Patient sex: M
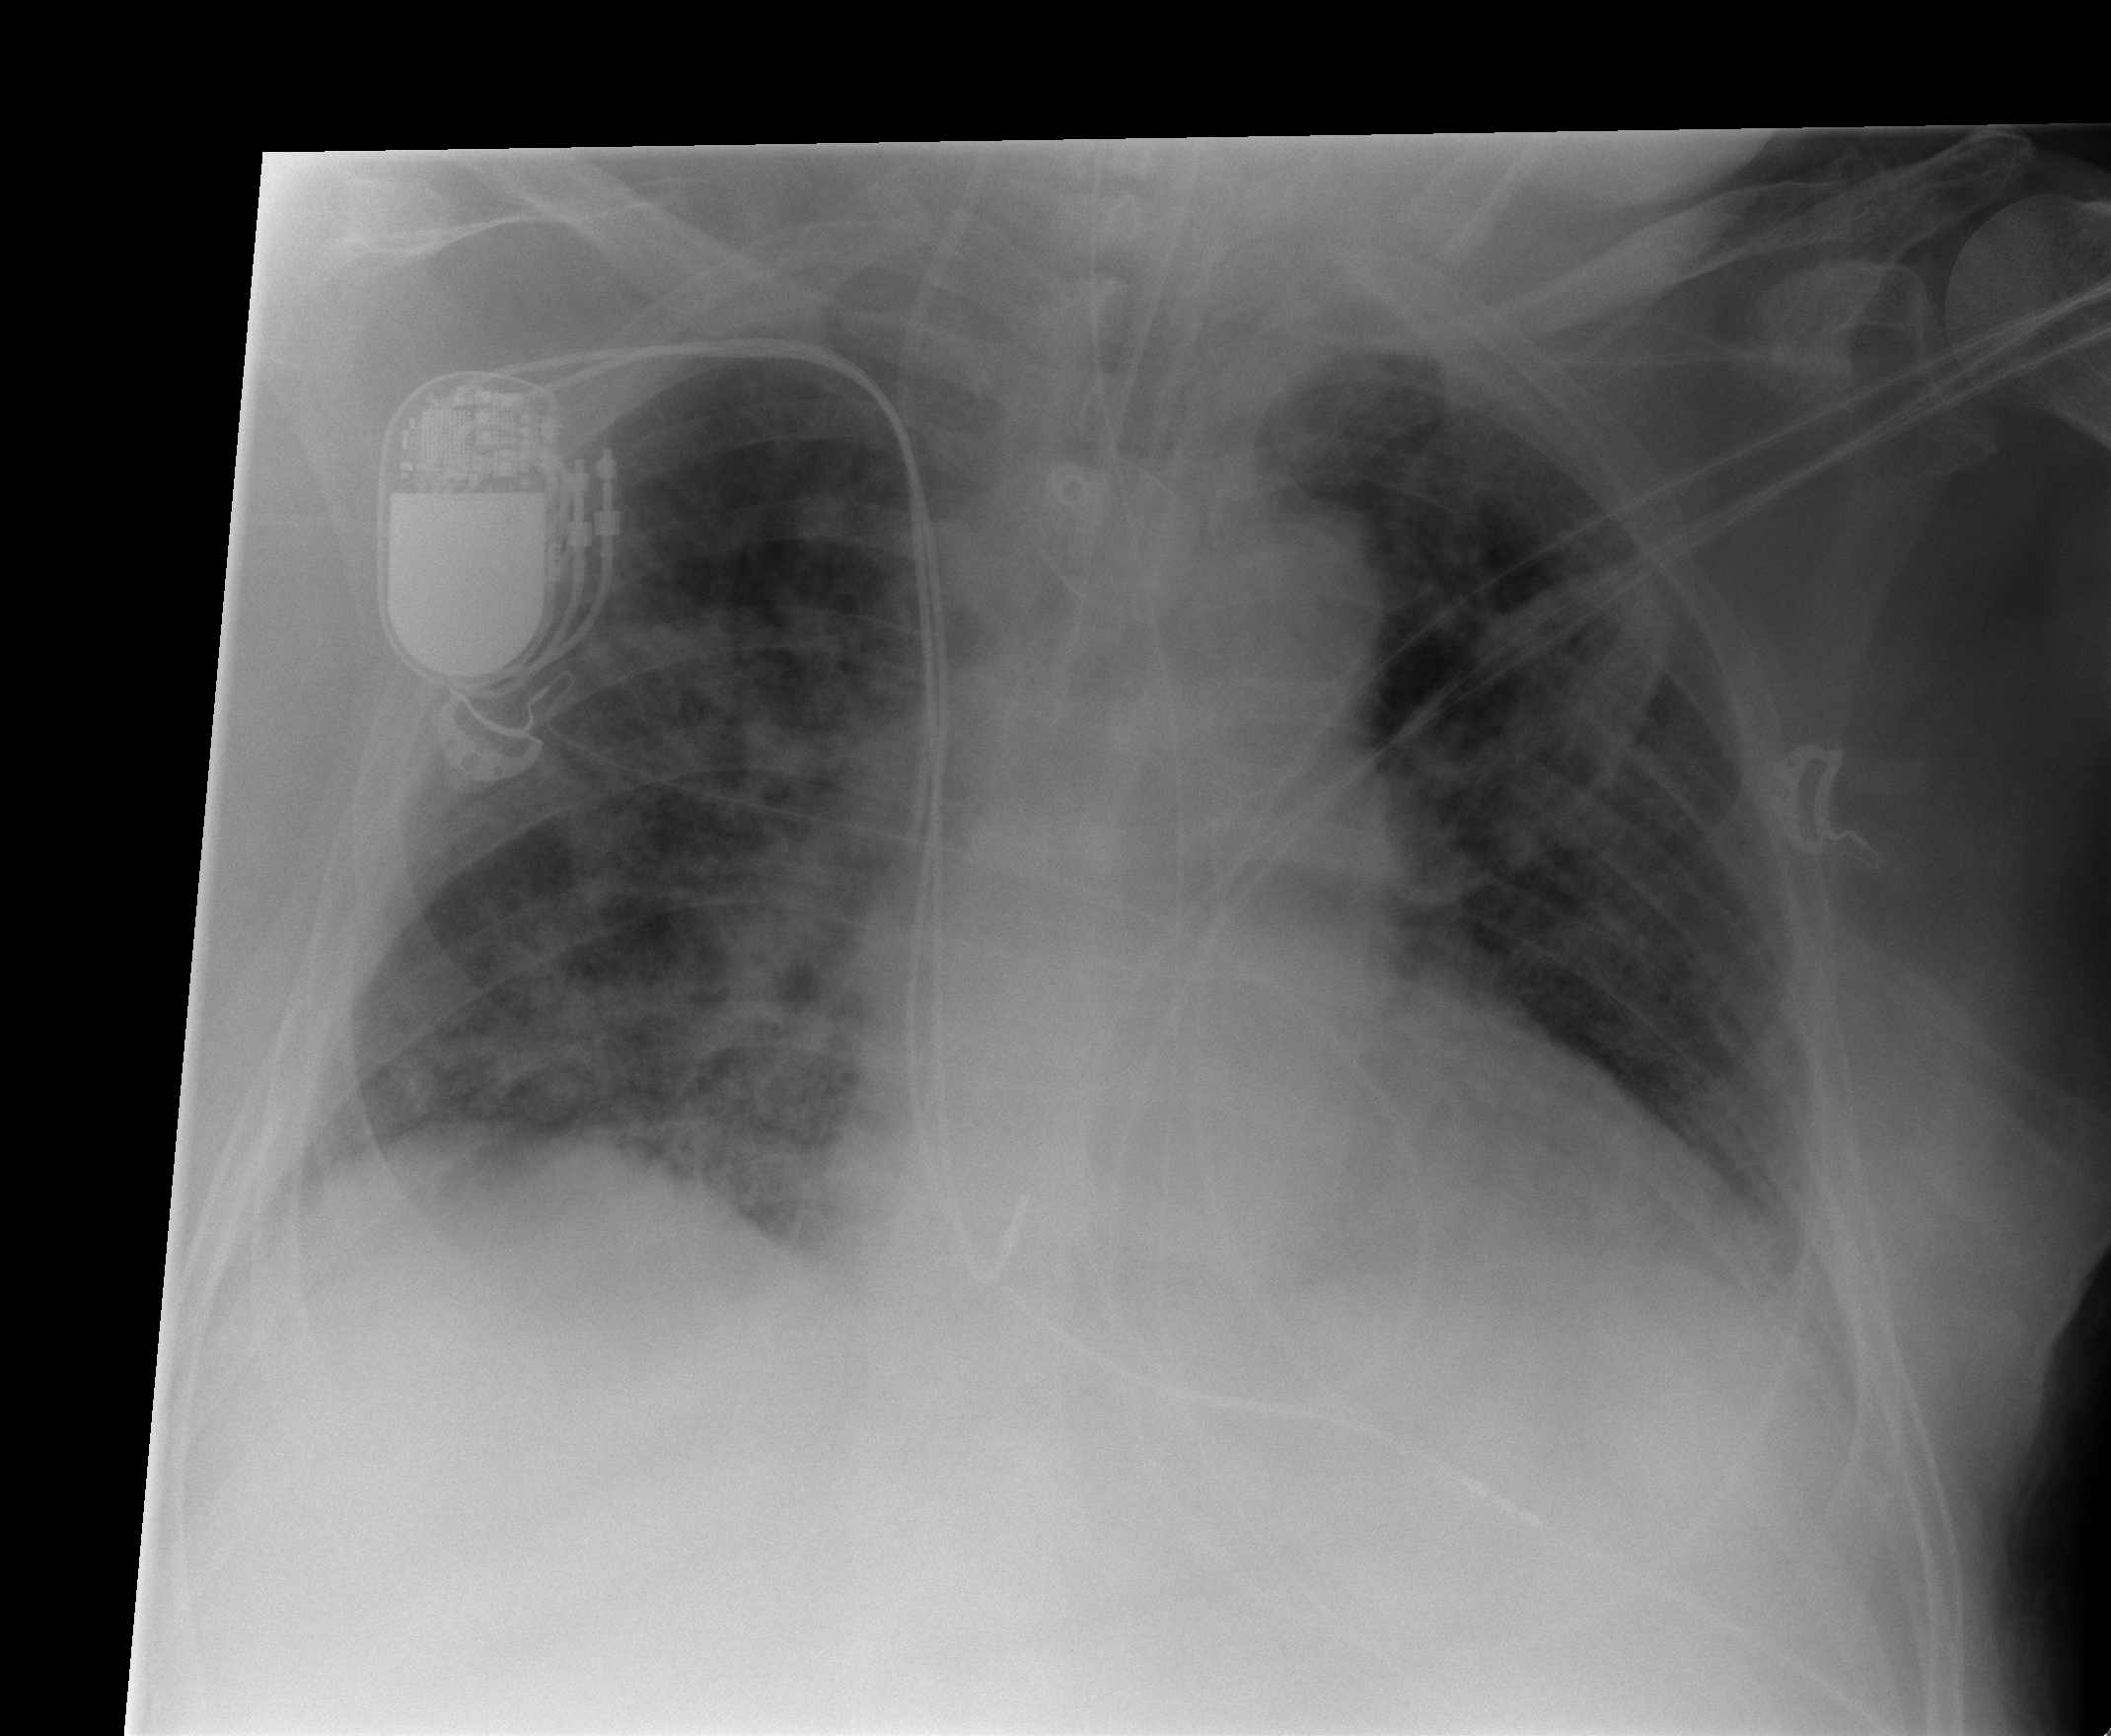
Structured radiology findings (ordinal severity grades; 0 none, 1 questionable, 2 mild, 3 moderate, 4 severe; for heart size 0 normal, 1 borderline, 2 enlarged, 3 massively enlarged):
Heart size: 2
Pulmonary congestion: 2
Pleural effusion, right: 1
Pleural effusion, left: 1
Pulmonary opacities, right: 3
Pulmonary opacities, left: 3
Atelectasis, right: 2
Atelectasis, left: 2